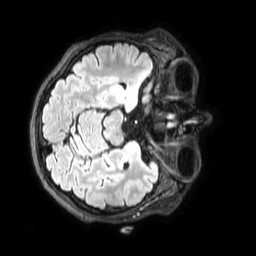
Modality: FLAIR
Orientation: axial
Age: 26
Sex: female
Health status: healthy
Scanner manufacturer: philips
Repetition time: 4.8 s
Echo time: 0.2812 s